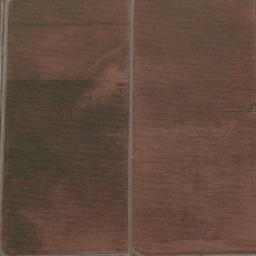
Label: rectangular_farmland